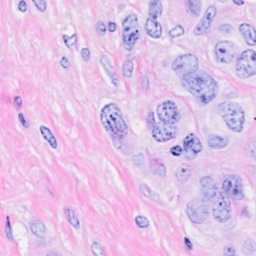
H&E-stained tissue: Breast